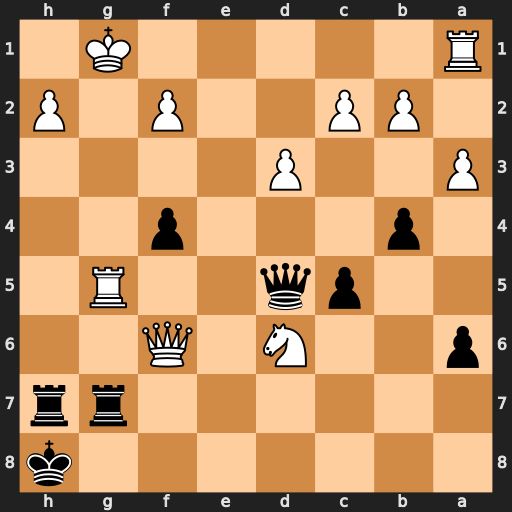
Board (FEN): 7k/6rr/p2N1Q2/2pq2R1/1p3p2/P2P4/1PP2P1P/R5K1
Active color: b
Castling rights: -
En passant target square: -
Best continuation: Qxg5+ Qxg5 Rxg5+